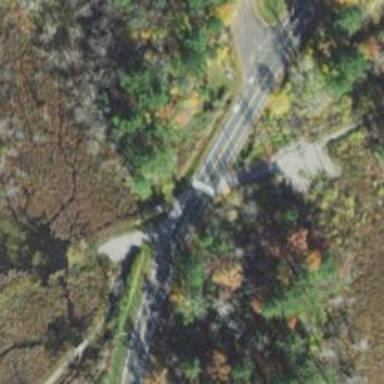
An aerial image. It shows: Asphalt cycleway with crossing.